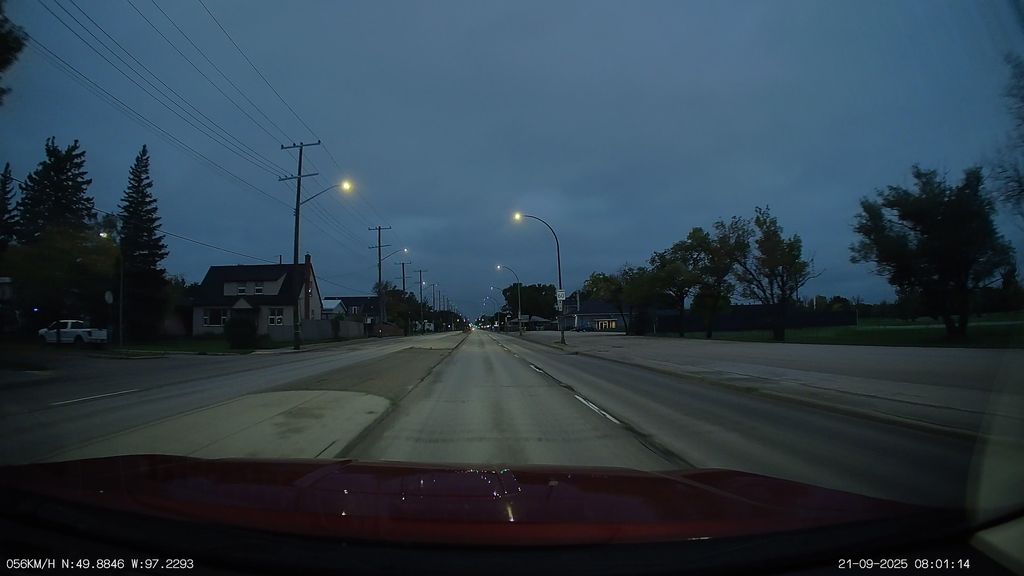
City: winnipeg